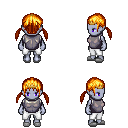
a pixel art fantasy rpg character, female body template, dark elf, purple skin, steel chest armor, white pants, light blonde twin-tailed hairstyle, gold tiara, white slippers, four views (front, back, left, right), 2x2 character sprite sheet, small pixel art, hard edges, no anti-aliasing